Interaction volume radius: 5 \u00c5
Interaction volume height: 10 \u00c5
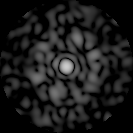
Disorder parameter: 0.797